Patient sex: F
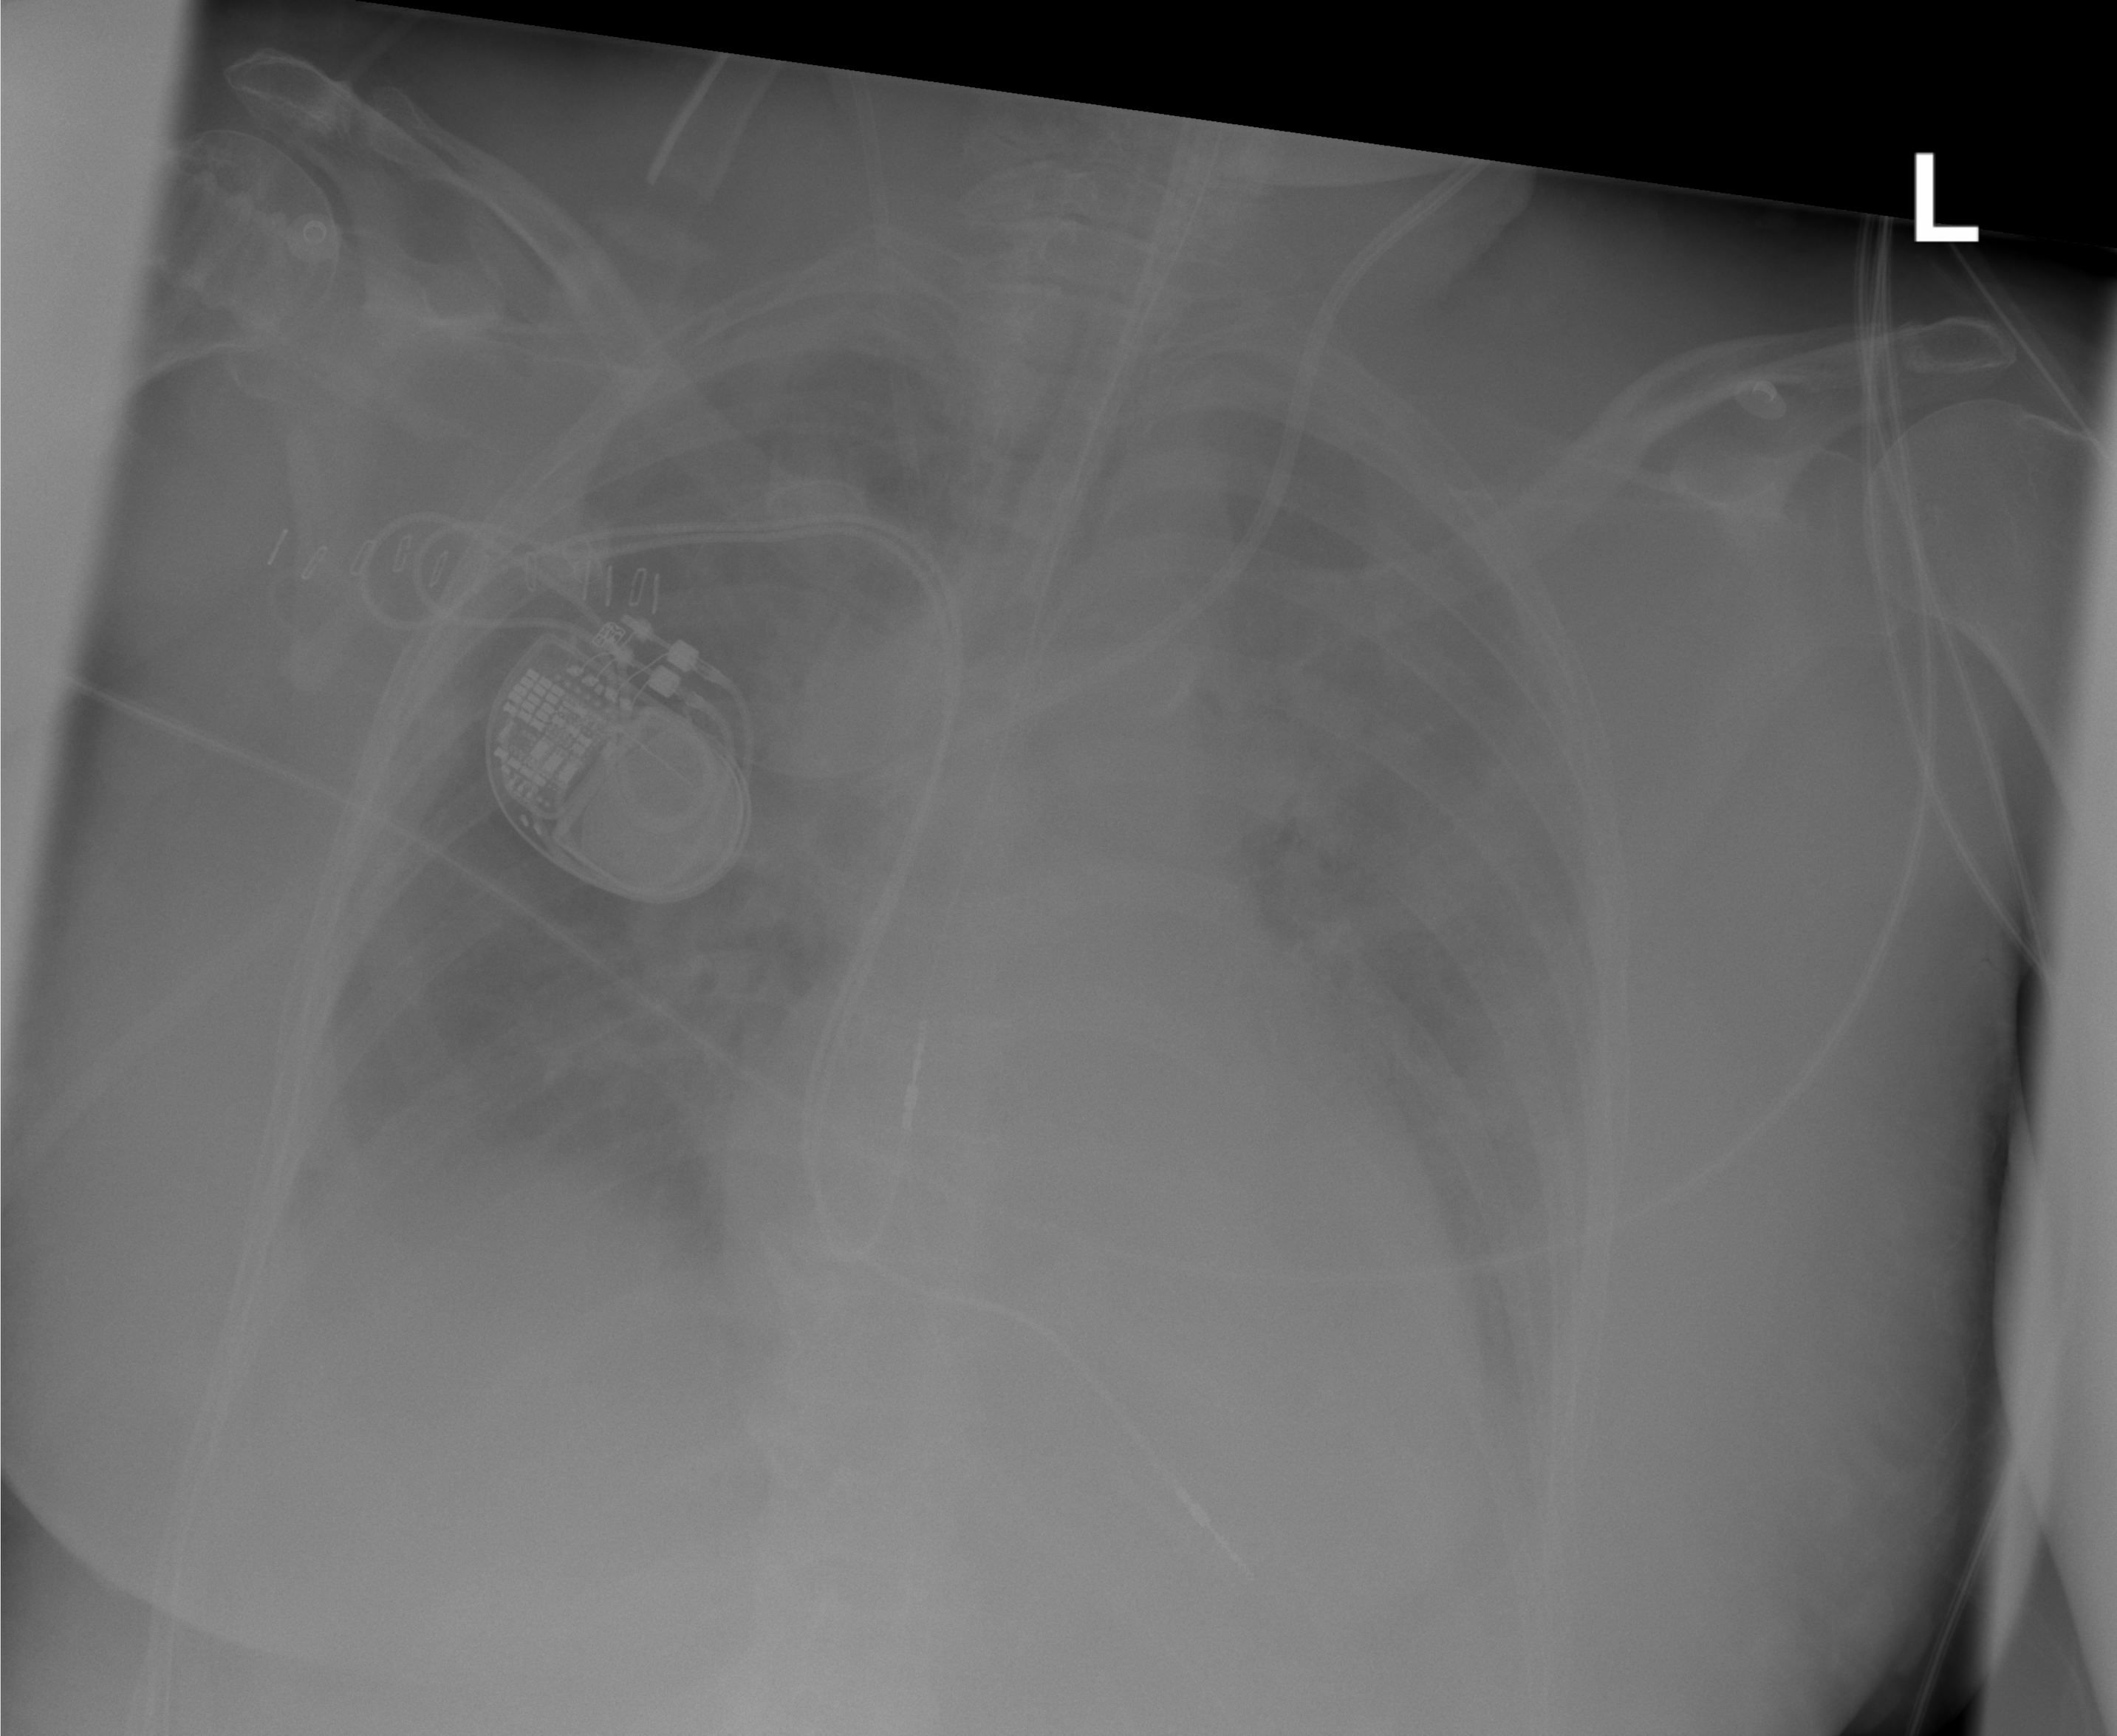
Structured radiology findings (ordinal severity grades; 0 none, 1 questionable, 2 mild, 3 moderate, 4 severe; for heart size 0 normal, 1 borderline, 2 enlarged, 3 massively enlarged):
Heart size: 1
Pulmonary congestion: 3
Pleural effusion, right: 1
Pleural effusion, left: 2
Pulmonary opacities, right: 3
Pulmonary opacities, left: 3
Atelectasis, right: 0
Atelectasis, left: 0